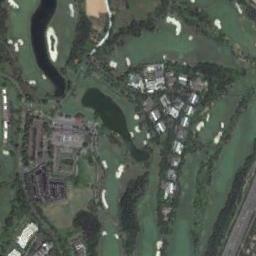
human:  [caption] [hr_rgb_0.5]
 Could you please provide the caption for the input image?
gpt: The golf course has some lakes, Fairways, Roads, Barrier trees and sandpits and some houses arranged neatly are also in the golf course .

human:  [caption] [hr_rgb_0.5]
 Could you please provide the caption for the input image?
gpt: Many buildings are beside the golf course .

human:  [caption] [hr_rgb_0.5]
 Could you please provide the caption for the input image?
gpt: There are several bunkers and lakes and several paths on the large green lawn in the golf course with many trees and many neatly arranged buildings .

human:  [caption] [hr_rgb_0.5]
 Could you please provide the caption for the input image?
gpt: There are three bunkers and a winding road in this area .

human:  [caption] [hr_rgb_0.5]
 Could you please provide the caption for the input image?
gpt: There are many buildings and some lakes on the golf course .